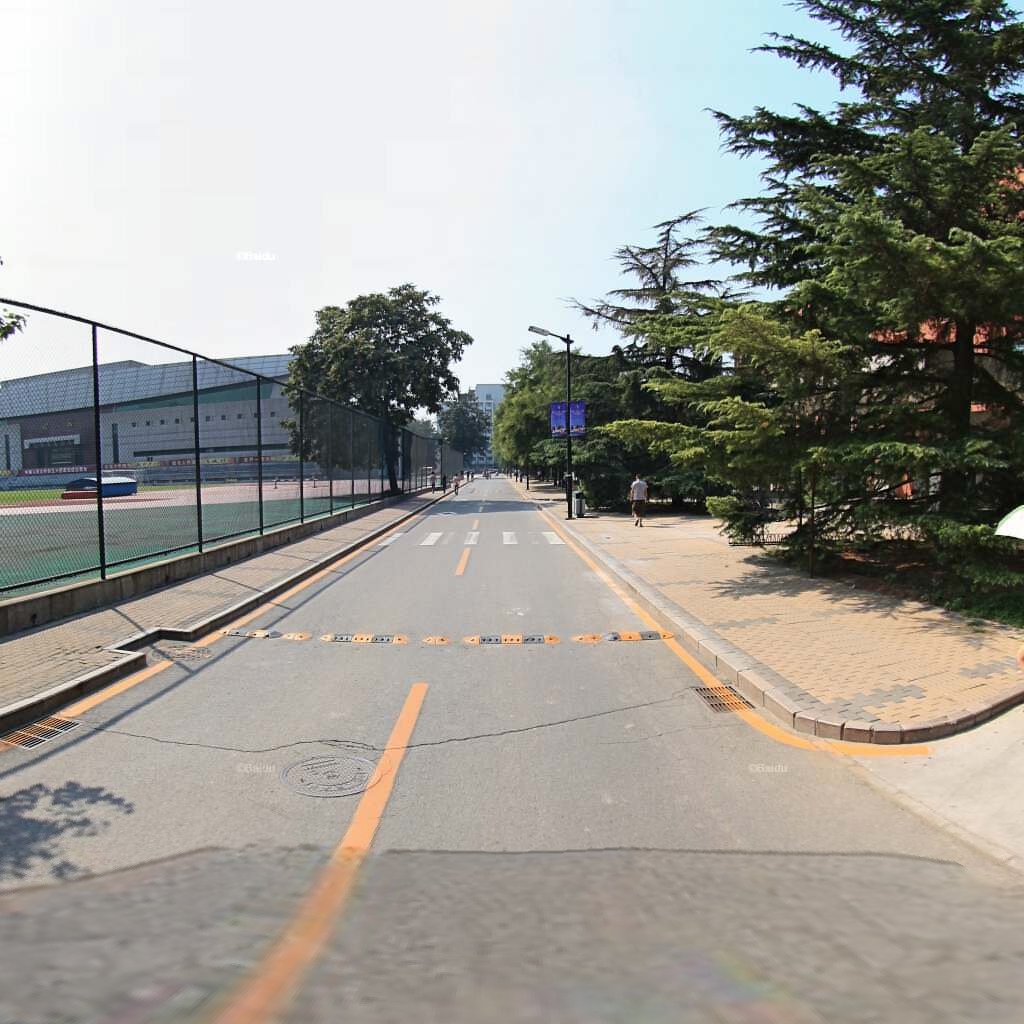
Region: Haidian
Road damage annotations: transverse crack, manhole cover, transverse crack, manhole cover